Chest X-ray:
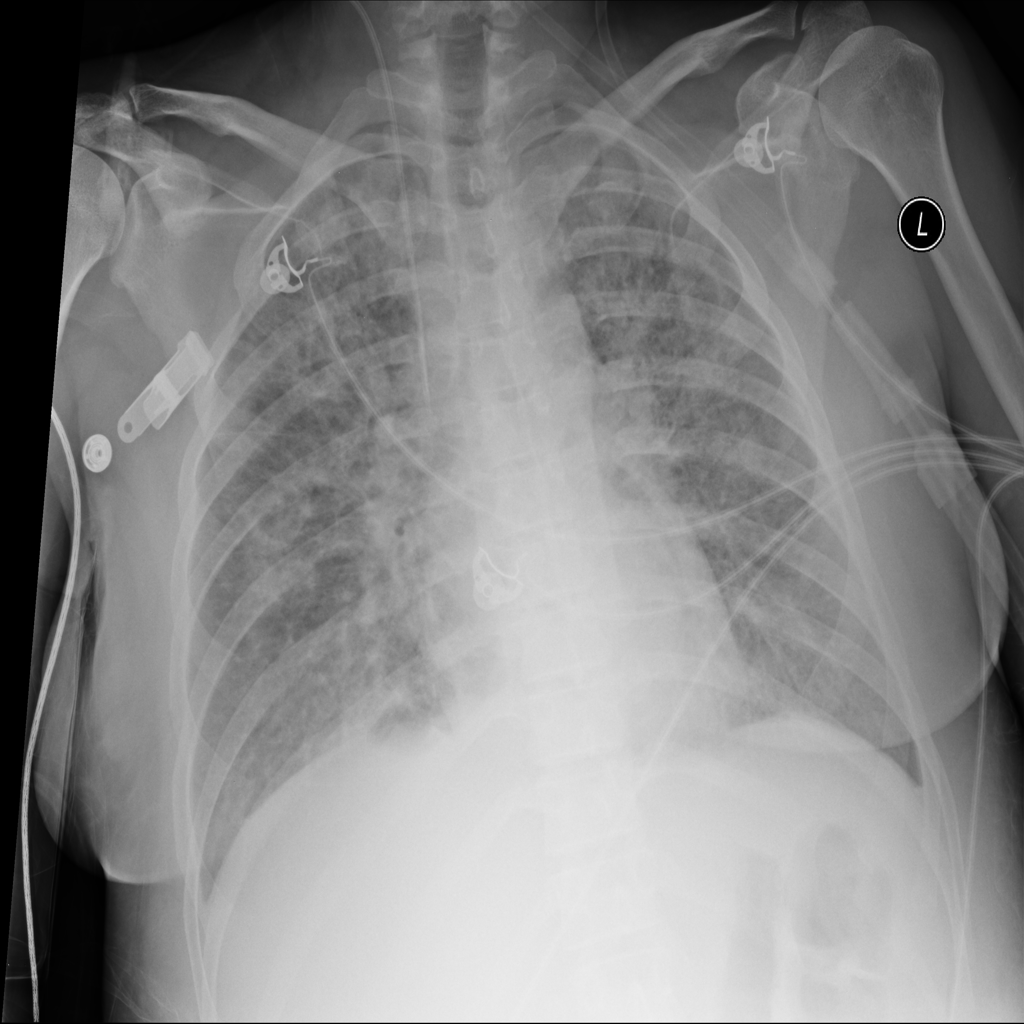
Findings: Consolidation, Effusion
No abnormal finding: no